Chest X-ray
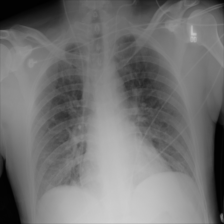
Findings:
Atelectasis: negative
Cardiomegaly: negative
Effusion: negative
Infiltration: negative
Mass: negative
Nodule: negative
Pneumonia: negative
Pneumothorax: negative
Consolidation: negative
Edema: negative
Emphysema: negative
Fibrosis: negative
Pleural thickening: negative
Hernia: negative